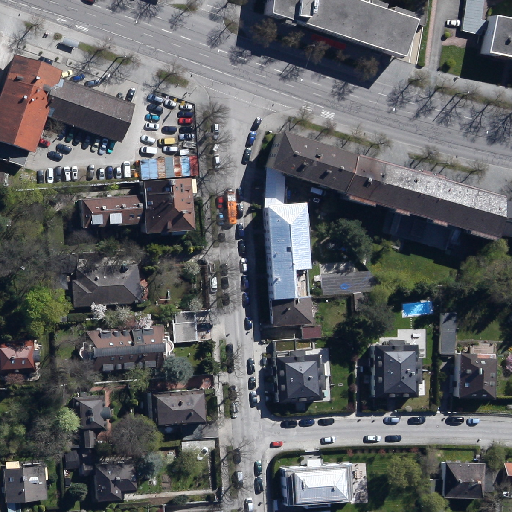
Referring expression: heavy-duty vehicle in the parking area